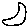
Label: moon